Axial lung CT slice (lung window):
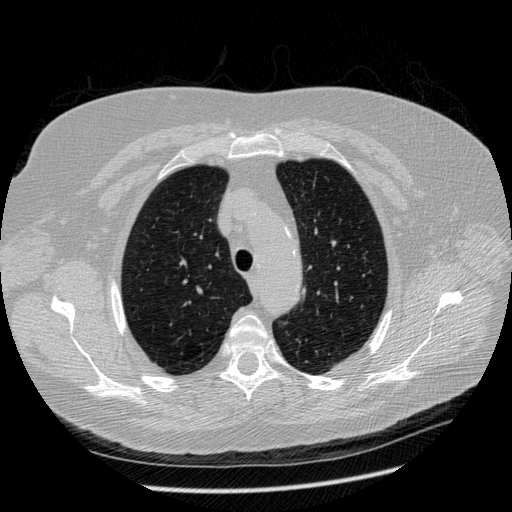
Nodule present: no